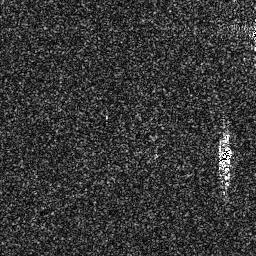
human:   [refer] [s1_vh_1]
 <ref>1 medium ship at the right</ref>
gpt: <box>[[83, 55, 91, 69, 0]]</box>